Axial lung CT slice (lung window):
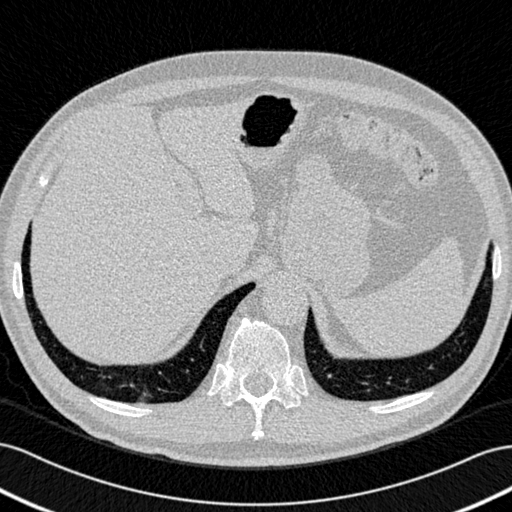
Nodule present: no